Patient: sex M, age 60
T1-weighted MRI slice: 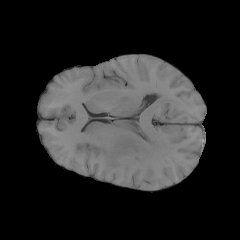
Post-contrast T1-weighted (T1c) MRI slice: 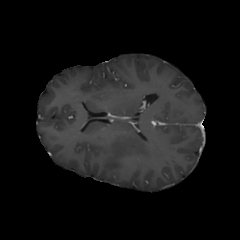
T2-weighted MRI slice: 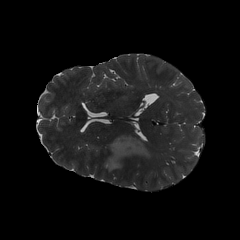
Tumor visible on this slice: yes
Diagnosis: Glioblastoma, IDH-wildtype
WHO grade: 4